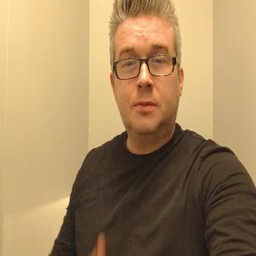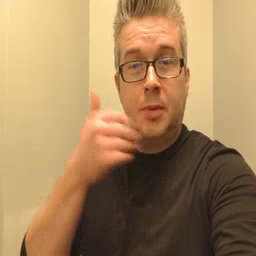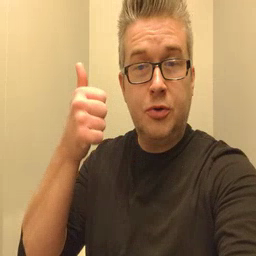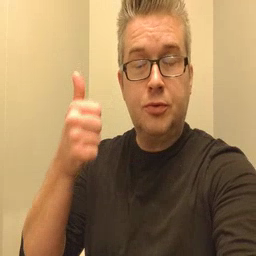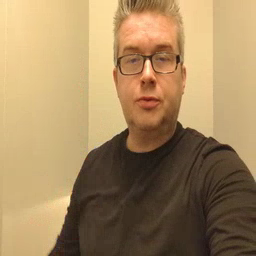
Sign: better